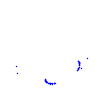
Particle: proton